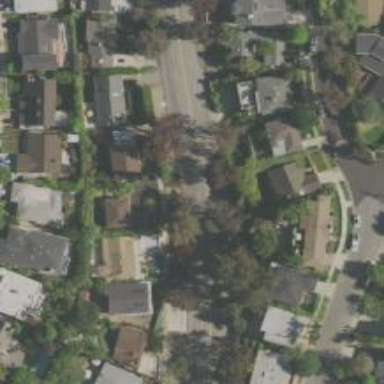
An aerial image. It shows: Secondary road with asphalt surface surrounded by residential properties.